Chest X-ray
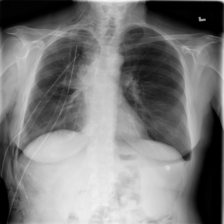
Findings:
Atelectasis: negative
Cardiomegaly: negative
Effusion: negative
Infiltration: positive
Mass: negative
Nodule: negative
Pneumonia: negative
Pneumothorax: negative
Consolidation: negative
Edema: negative
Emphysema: negative
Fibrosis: negative
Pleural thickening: negative
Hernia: negative